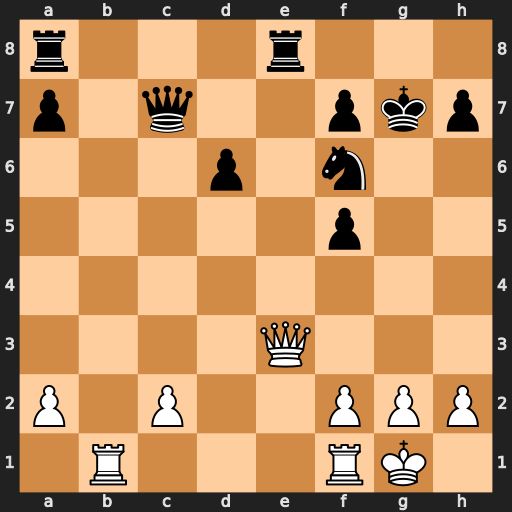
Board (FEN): r3r3/p1q2pkp/3p1n2/5p2/8/4Q3/P1P2PPP/1R3RK1
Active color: w
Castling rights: -
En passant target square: -
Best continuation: Qg5+ Kh8 Qxf6+